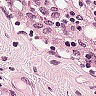
Metastatic tissue present: no